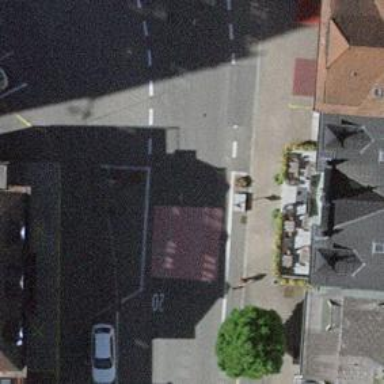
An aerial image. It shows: Uncontrolled crossing on the road.